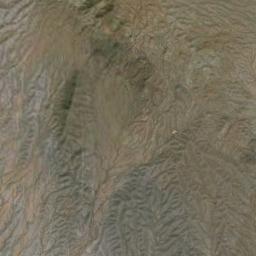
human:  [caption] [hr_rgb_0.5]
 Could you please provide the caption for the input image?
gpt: The folded mountain consists of a number of small ridges and valleys .

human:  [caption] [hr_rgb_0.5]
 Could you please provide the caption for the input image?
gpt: The mountain is consist of half of black soil and half of yellow soil .

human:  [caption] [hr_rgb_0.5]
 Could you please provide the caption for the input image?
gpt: The mountain is uneven and rough .

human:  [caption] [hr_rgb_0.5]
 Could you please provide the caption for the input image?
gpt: The mountains are covered with yellow dirt .

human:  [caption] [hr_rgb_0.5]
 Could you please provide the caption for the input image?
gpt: There are some ridges on the yellow mountain .